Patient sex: M
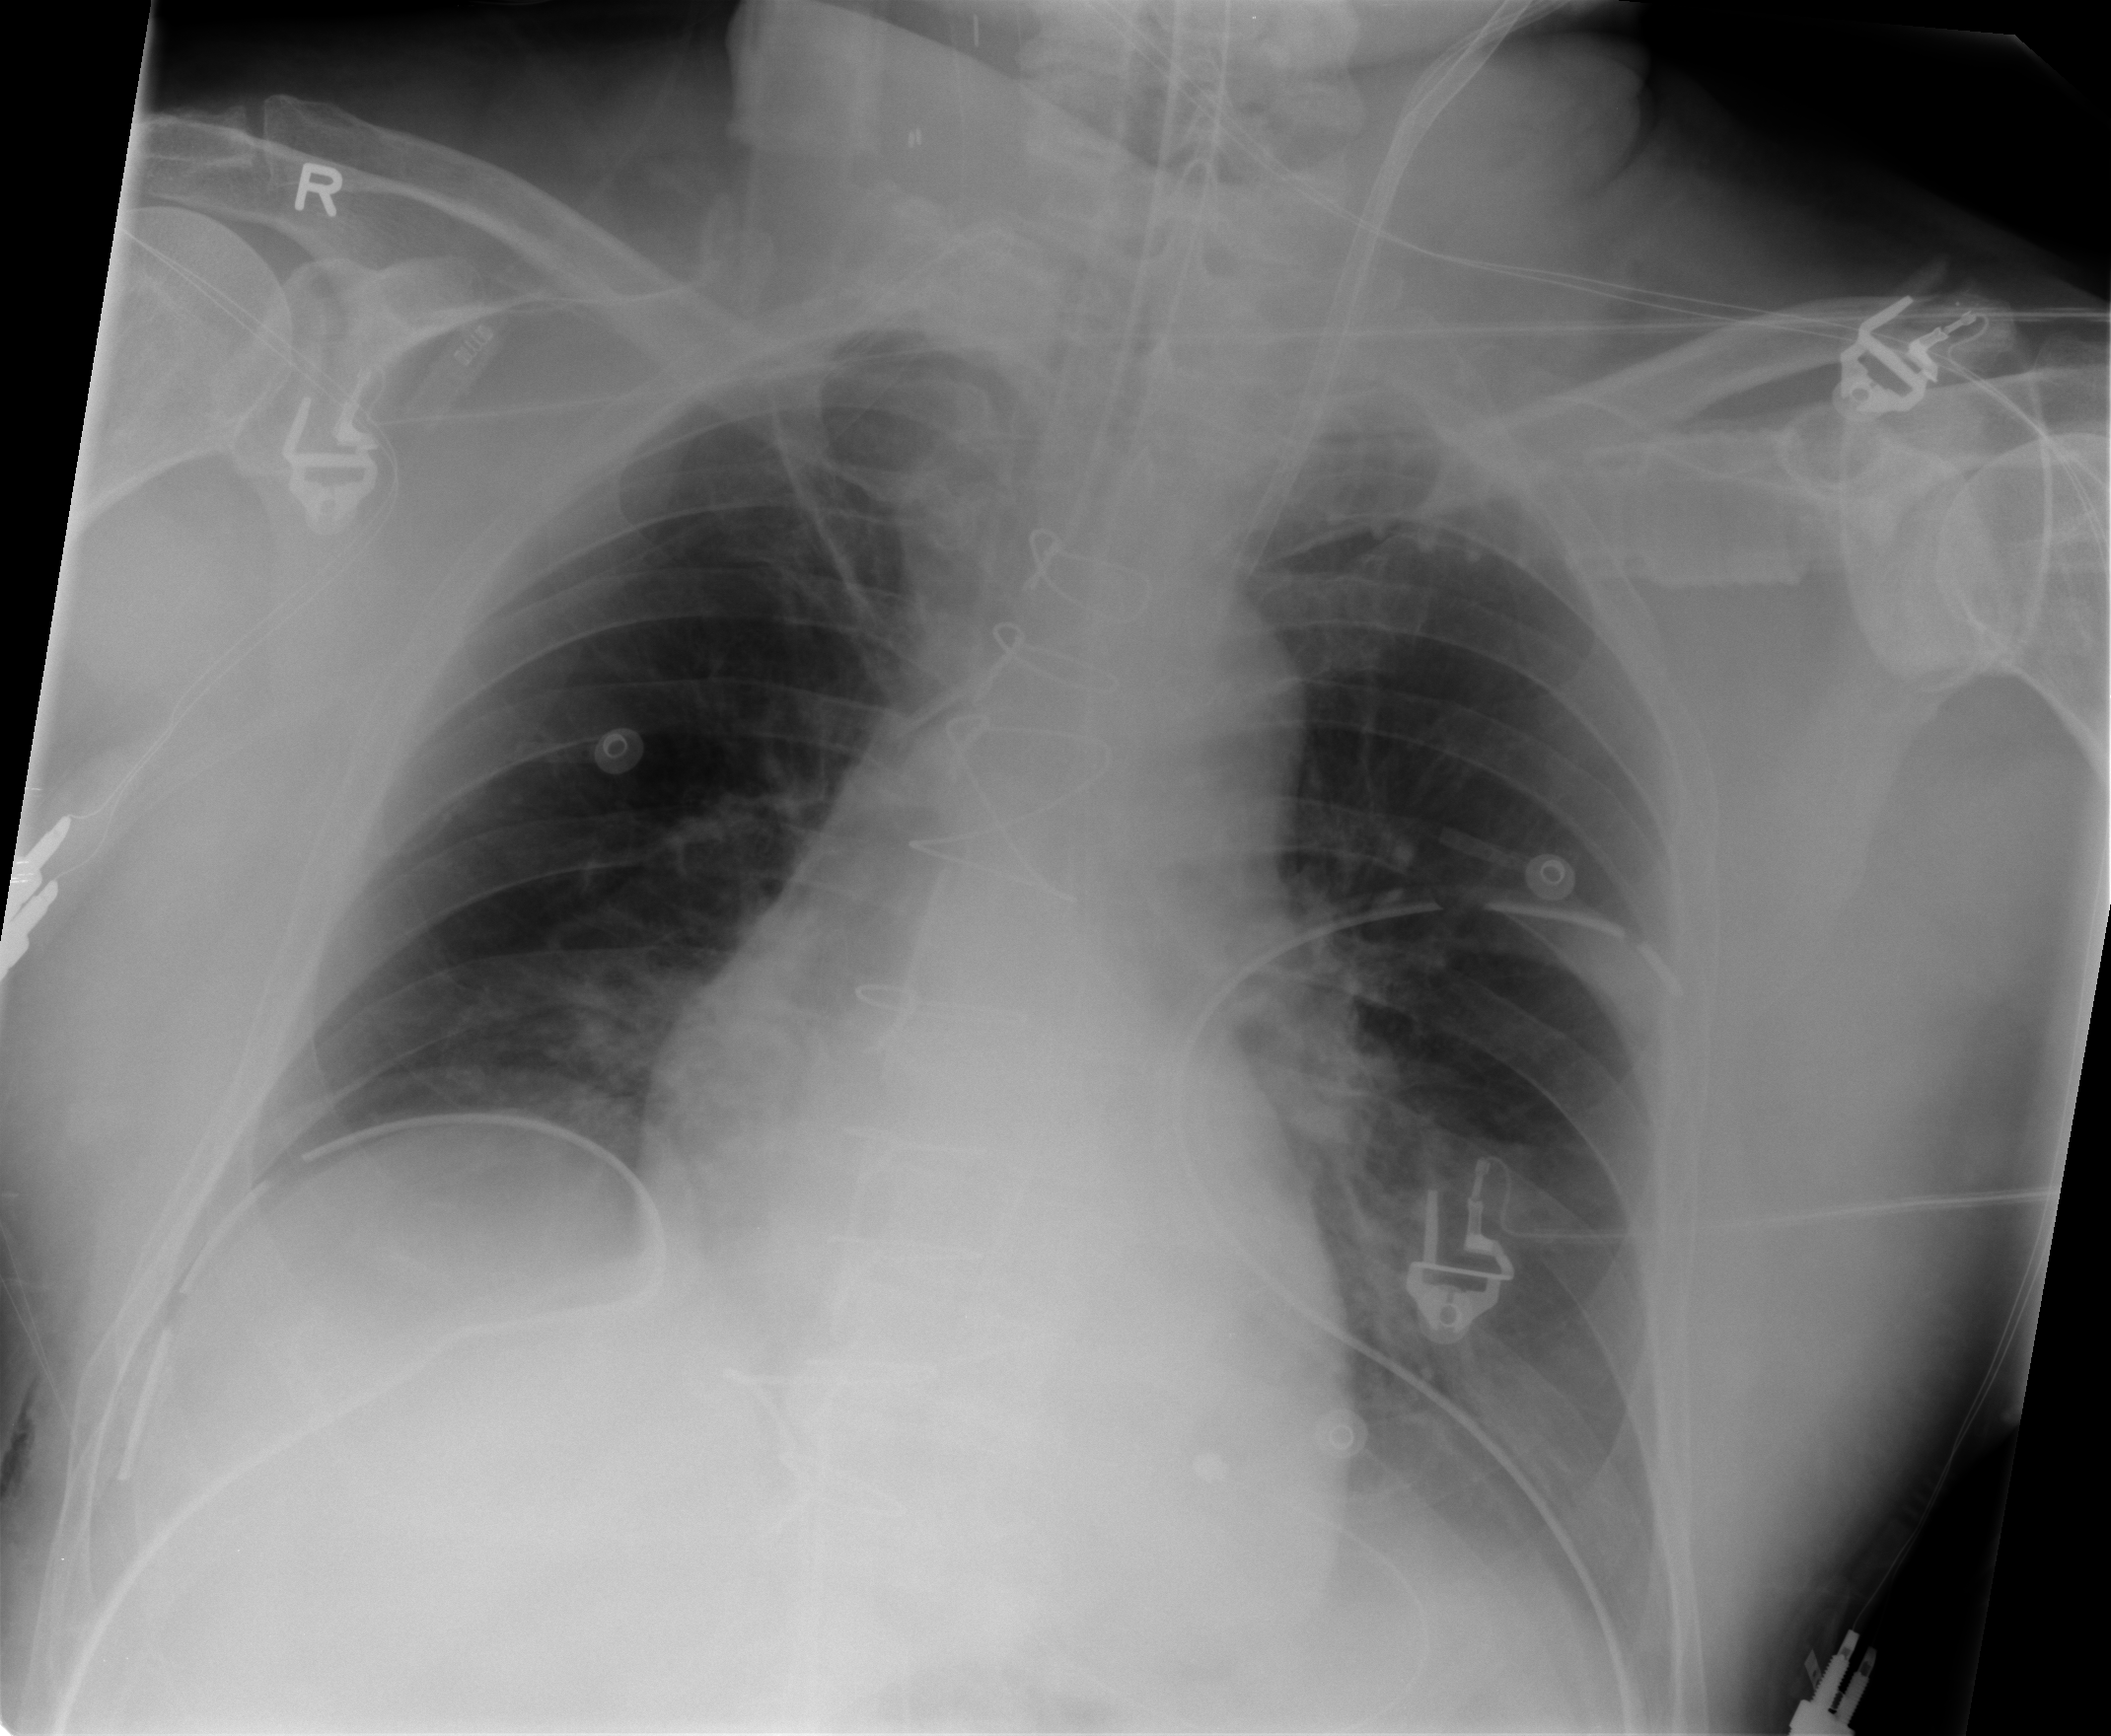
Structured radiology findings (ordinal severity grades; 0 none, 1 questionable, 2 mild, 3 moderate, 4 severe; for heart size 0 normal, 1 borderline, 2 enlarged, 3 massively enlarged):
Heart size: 0
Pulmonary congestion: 0
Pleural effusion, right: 0
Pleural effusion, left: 2
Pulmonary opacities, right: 0
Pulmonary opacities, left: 0
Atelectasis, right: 0
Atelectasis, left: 2